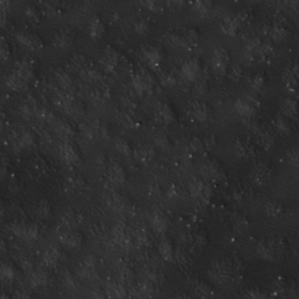
Label: non_frost